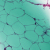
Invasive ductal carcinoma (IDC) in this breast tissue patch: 0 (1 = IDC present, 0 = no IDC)